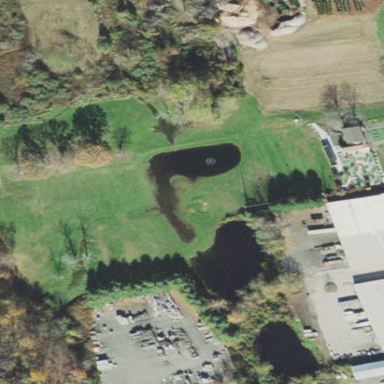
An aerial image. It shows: Water hazard in golf course. The hazard is natural water feature.